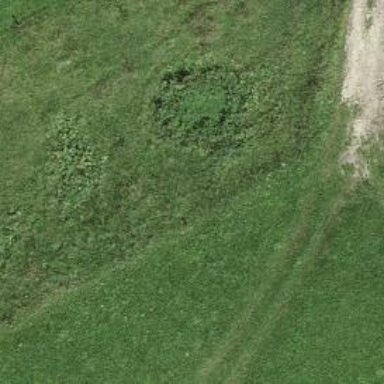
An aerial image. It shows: Sinkhole in the natural landscape.